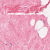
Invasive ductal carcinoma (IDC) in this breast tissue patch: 0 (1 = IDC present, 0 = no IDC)